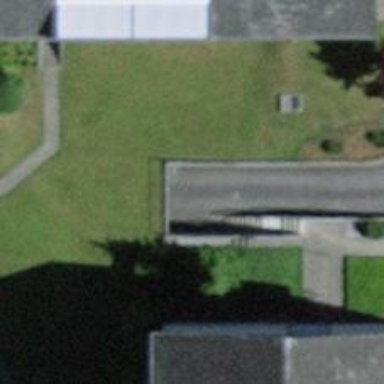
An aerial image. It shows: Parking entrance.